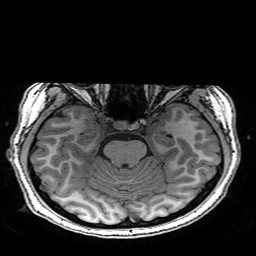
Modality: T1w
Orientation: coronal
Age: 20
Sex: male
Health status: healthy